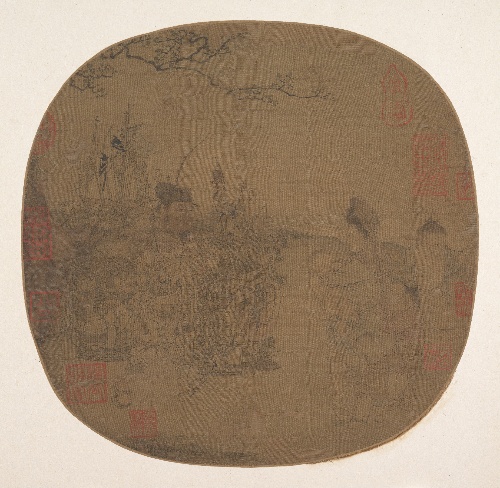
Title: 元/明  佚名  絹本設色  貨郎嬰戲圖  扇頁|Knickknack Peddler
Artist: Unidentified artist|Li Song
Artist bio: |Chinese, 1166–1243
Date: 13th–15th century
Object type: Fan mounted as an album leaf
Classification: Paintings
Medium: Fan mounted as an album leaf; ink and color on silk
Culture: China
Period: Yuan (1271–1368) to Ming (1368–1644) dynasty
Dimensions: 10 3/8 x 10 1/2 in. (26.4 x 26.7 cm)
Department: Asian Art
Credit line: Ex coll.: C. C. Wang Family, Purchase, Gift of J. Pierpont Morgan, by exchange, 1973
Accession year: 1973
Repository: Metropolitan Museum of Art, New York, NY
Tags: Infants|Men|Women